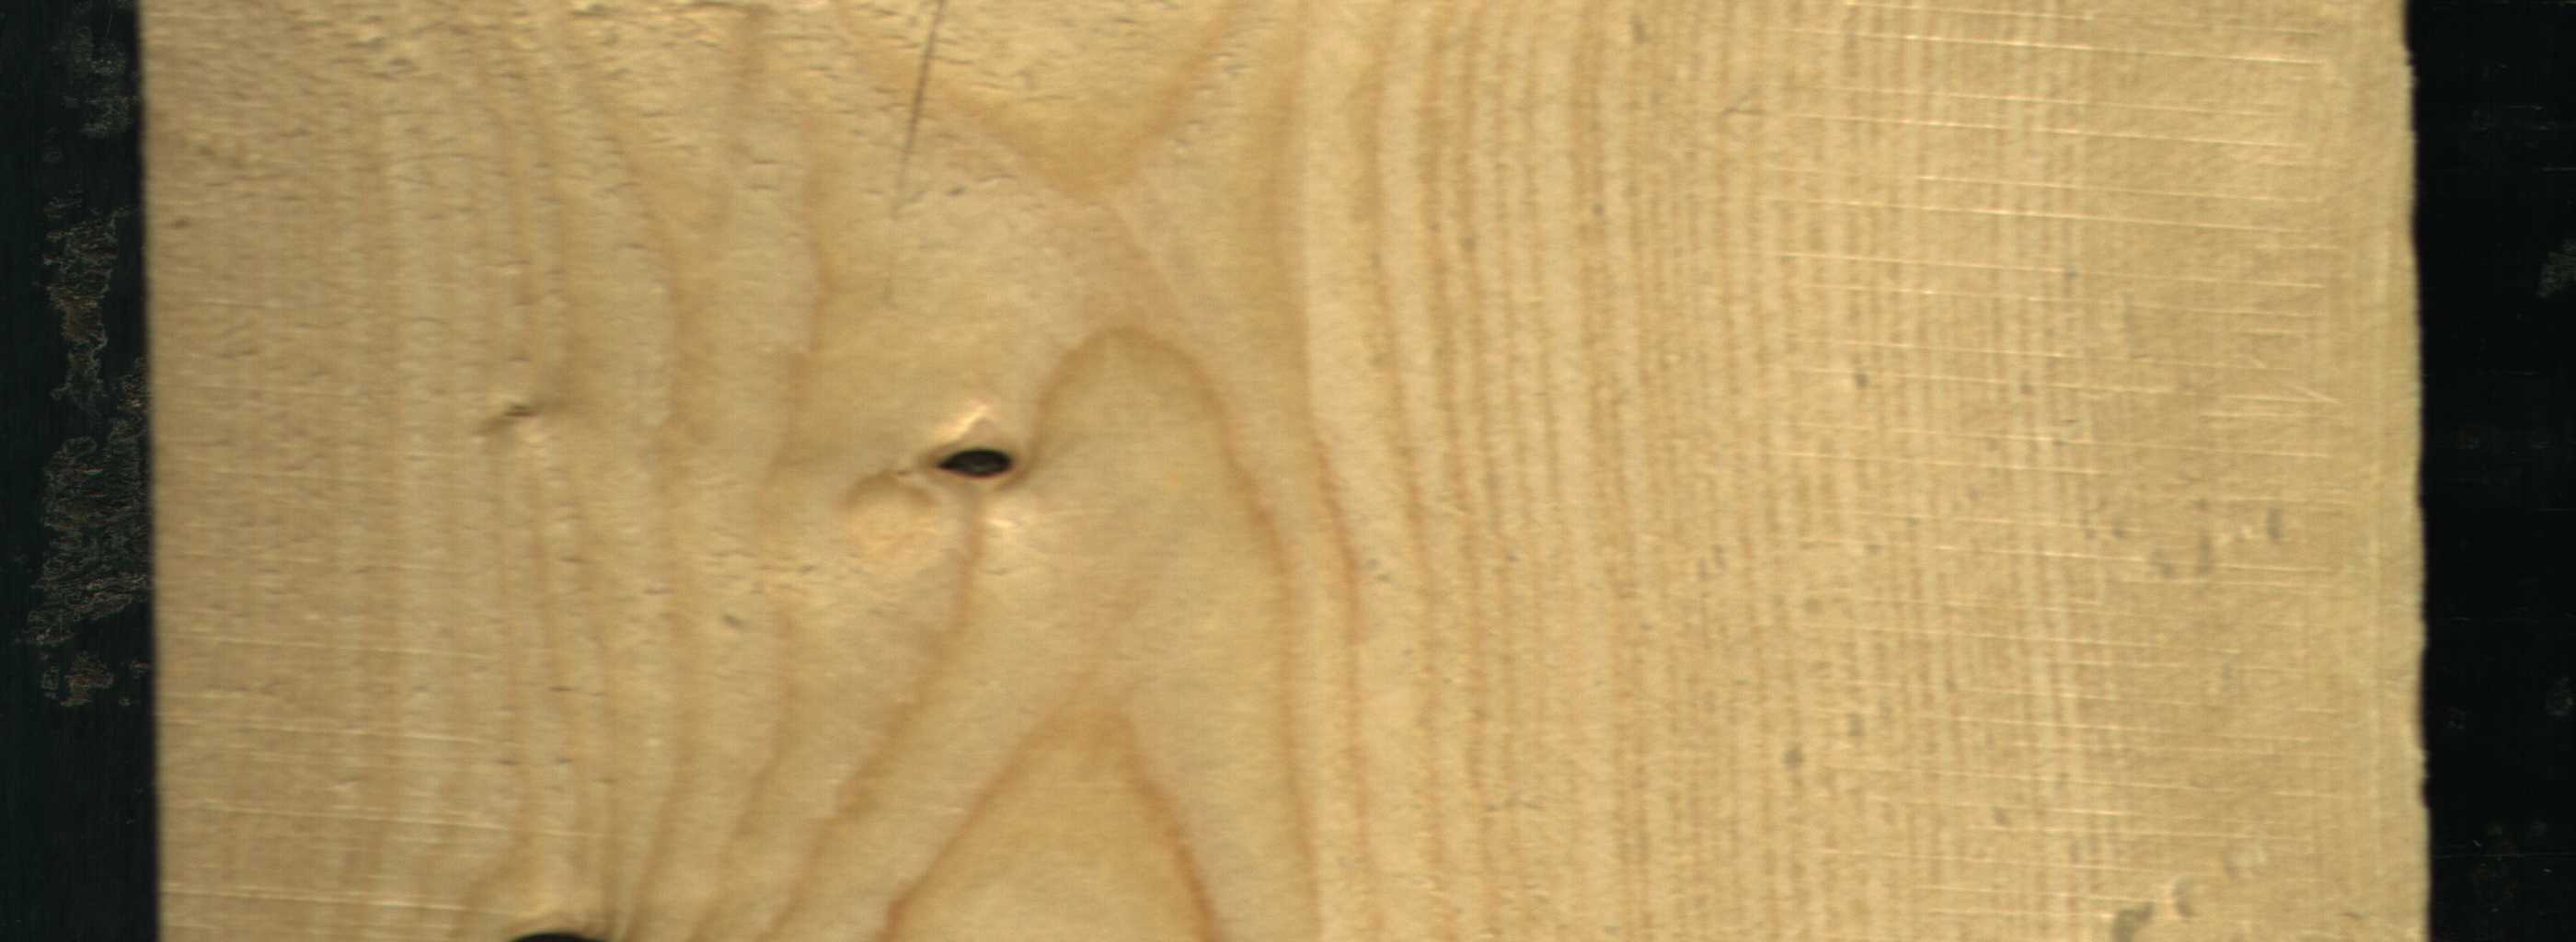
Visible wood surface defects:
Dead_Knot